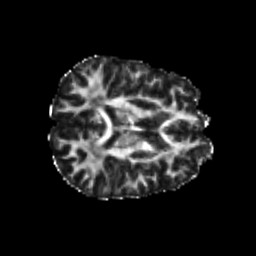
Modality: FA
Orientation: axial
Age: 26
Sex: female
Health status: healthy
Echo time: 0.074 s